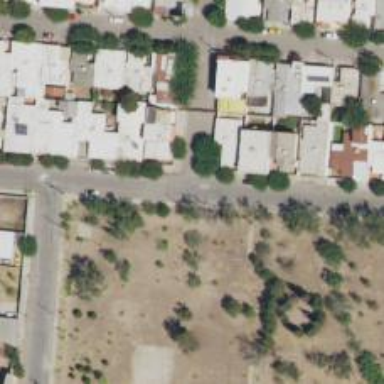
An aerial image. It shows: Residential road.